Question: How do I create this in css? I'm having trouble aligning the circle divs vertical middle.
See image:

Here what I've done: <URL>
'''
.gray-btn1 {
width: 50px;
height: 50px;
-webkit-border-radius: 50%;
-moz-border-radius: 50%;
border-radius: 50%;
background: url(../images/ico/9.png) no-repeat center 70%;
background-color: #5dd6e4;
margin-left:-20px;
position: relative;
float:left;
}
.gray-btn {
width: 50px;
height: 50px;
-webkit-border-radius: 50%;
-moz-border-radius: 50%;
border-radius: 50%;
background: url(../images/ico/9.png) no-repeat center 70%;
background-color: #5dd6e4;
margin-right: -20px;
position: relative;
float:right;
}
.gray-mid {
background-color: #5dd6e4;
text-align:center;
}
'''
'''
<div class="gray-mid">
<div class="gray-btn1"><span class="fa-connectdevelop">left</span>
</div>
<div class="gray-btn"><span class="fa-connectdevelop">right</span>
</div>
<div style="height:100px">middle</div>
</div>
'''
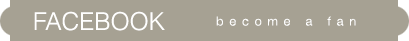
Answer: you can use pseudoelements as before and after to make easily that effect:
'''
.container:before {
content:' ';
display:block;
height: 30px;
width:30px;
background-color:#999;
border-radius:15px;
position:absolute;
left:-15px;
top:7px;
}
.container:after {
content:' ';
display:block;
height: 30px;
width:30px;
background-color:#999;
border-radius:15px;
position:absolute;
right:-15px;
top:7px;
}
'''
here is the <URL> I made for you as an example.
Edited: I updated the fiddle to be sure that the circles ("before" and "after") are positioned behind the container. And move slightly the elements to make it more simillar to your image.